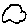
Label: cloud